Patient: sex M, age 65
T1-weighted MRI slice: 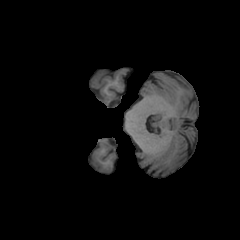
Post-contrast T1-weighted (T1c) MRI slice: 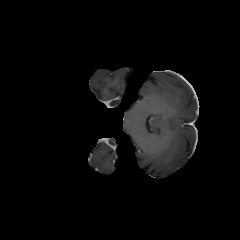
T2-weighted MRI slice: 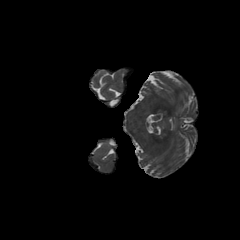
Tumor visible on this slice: no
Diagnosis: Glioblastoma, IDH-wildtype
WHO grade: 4